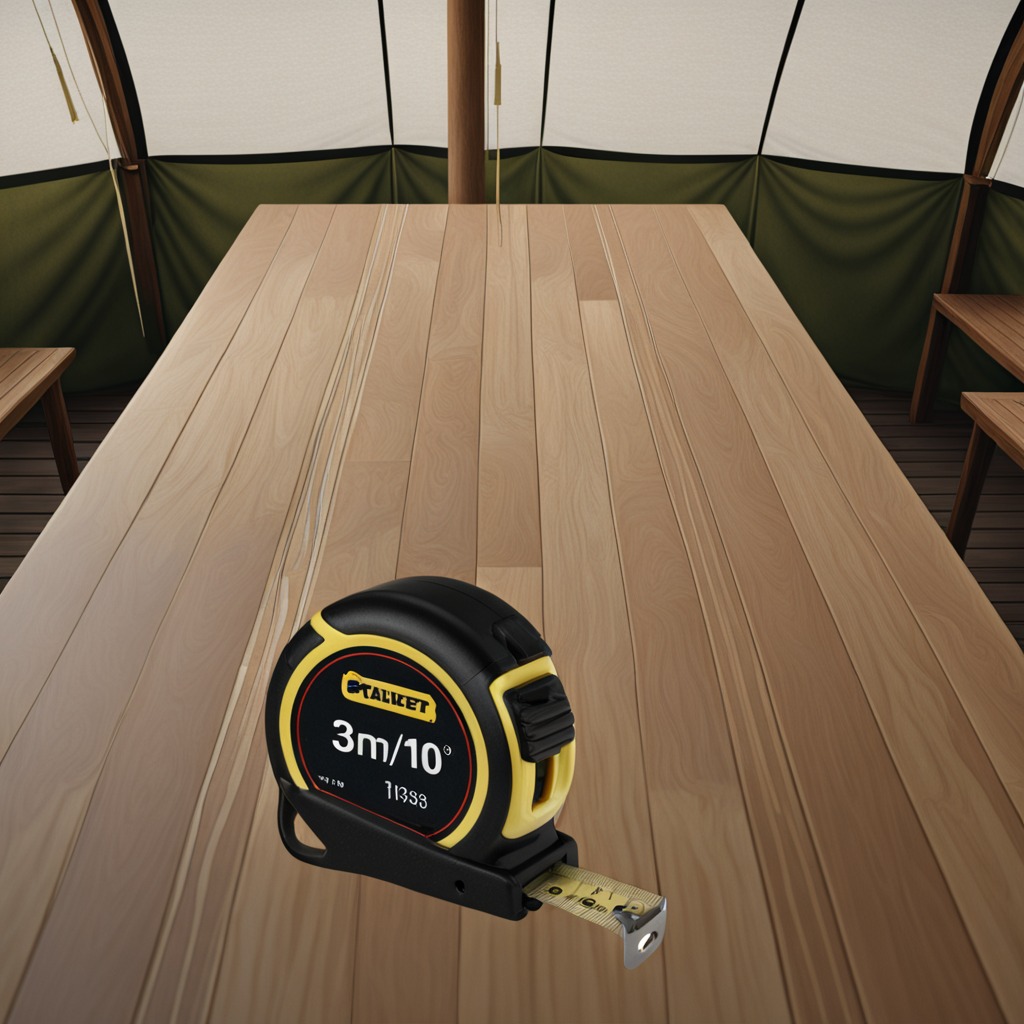
A measuring tape is lying on a wooden table inside a jungle field workshop tent.